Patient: sex M, age 60
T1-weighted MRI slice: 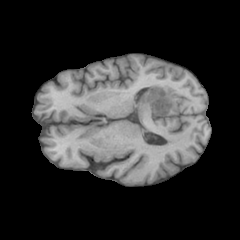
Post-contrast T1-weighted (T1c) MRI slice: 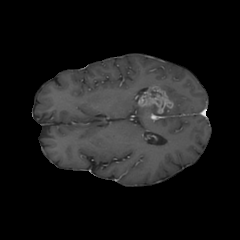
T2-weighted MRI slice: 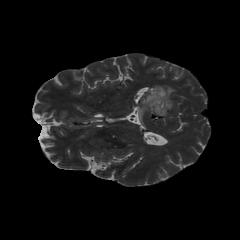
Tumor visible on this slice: yes
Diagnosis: Glioblastoma, IDH-wildtype
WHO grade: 4